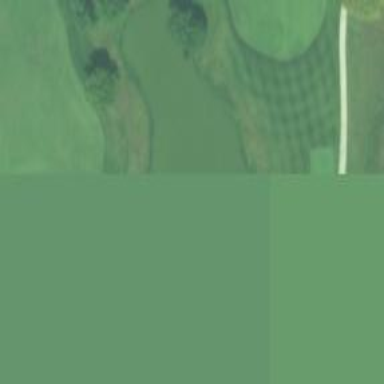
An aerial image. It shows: Picturesque scene of golf course with lateral water hazard.